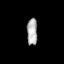
Tissue: prostate
Cell type: Myeloid cells
Senescence score: 0.6862
Nuclear area (px): 273
Mean DAPI intensity: 174.908